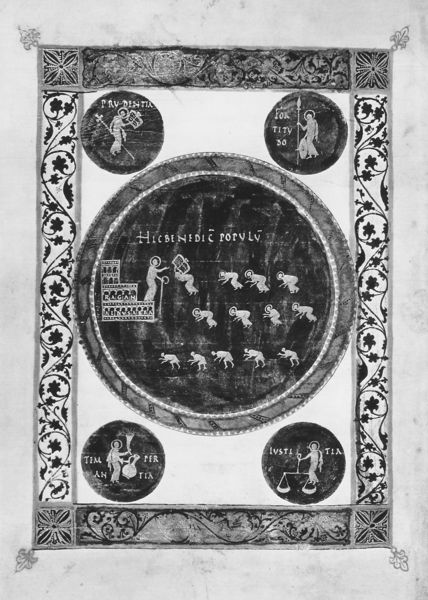
Titel: Sakramentar von Marmoutier (geschrieben für Abt Raganaldus)
Standort: Herstellungsort: Tours (EU - F)
Schlagwörter: kodex